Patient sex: M
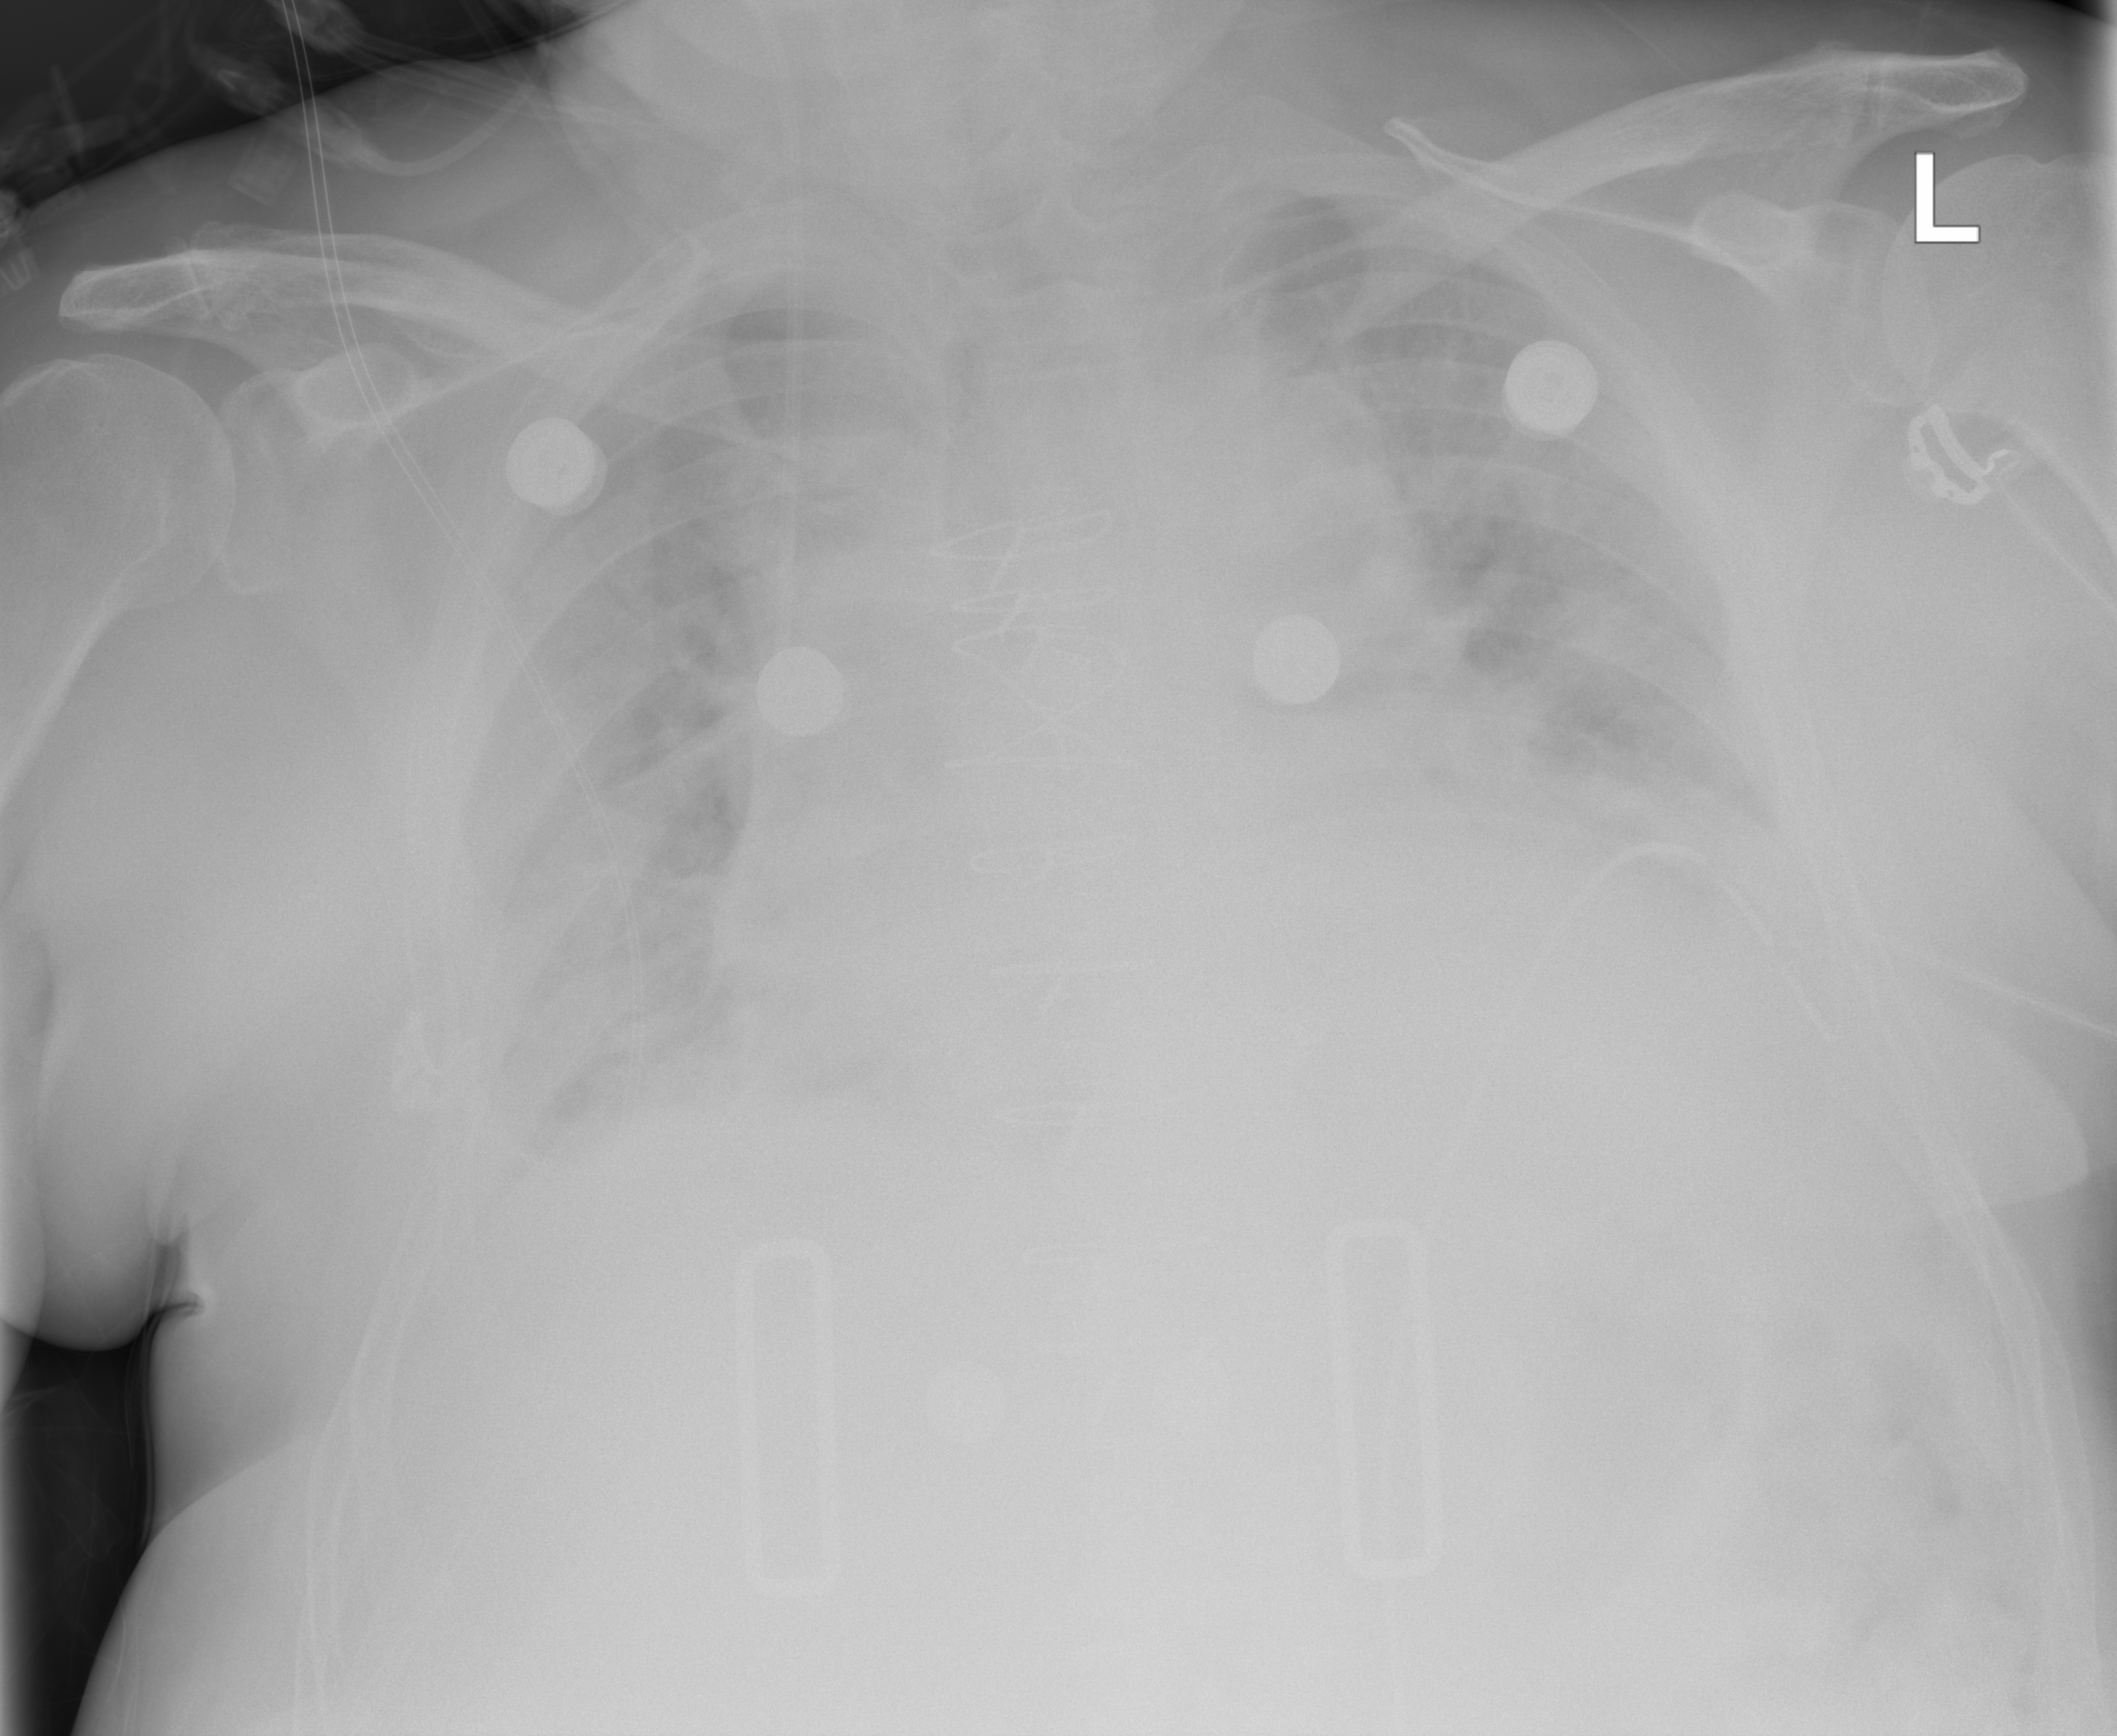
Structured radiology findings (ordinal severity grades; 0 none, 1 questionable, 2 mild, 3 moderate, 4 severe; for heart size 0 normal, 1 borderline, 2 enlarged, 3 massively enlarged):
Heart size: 0
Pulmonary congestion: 4
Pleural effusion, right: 2
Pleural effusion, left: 3
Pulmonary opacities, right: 3
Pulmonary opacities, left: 3
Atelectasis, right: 3
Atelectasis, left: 3